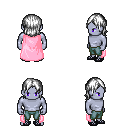
a pixel art fantasy rpg character, male body template, dark elf, purple skin, pink cape, teal pants, white long bangs hairstyle, ghillies, four views (front, back, left, right), 2x2 character sprite sheet, small pixel art, hard edges, no anti-aliasing